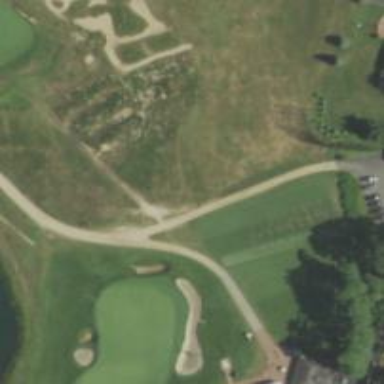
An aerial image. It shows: Grassy area designated as golf tee.